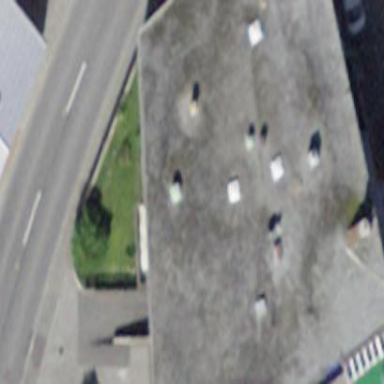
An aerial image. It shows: Flat-roofed building.